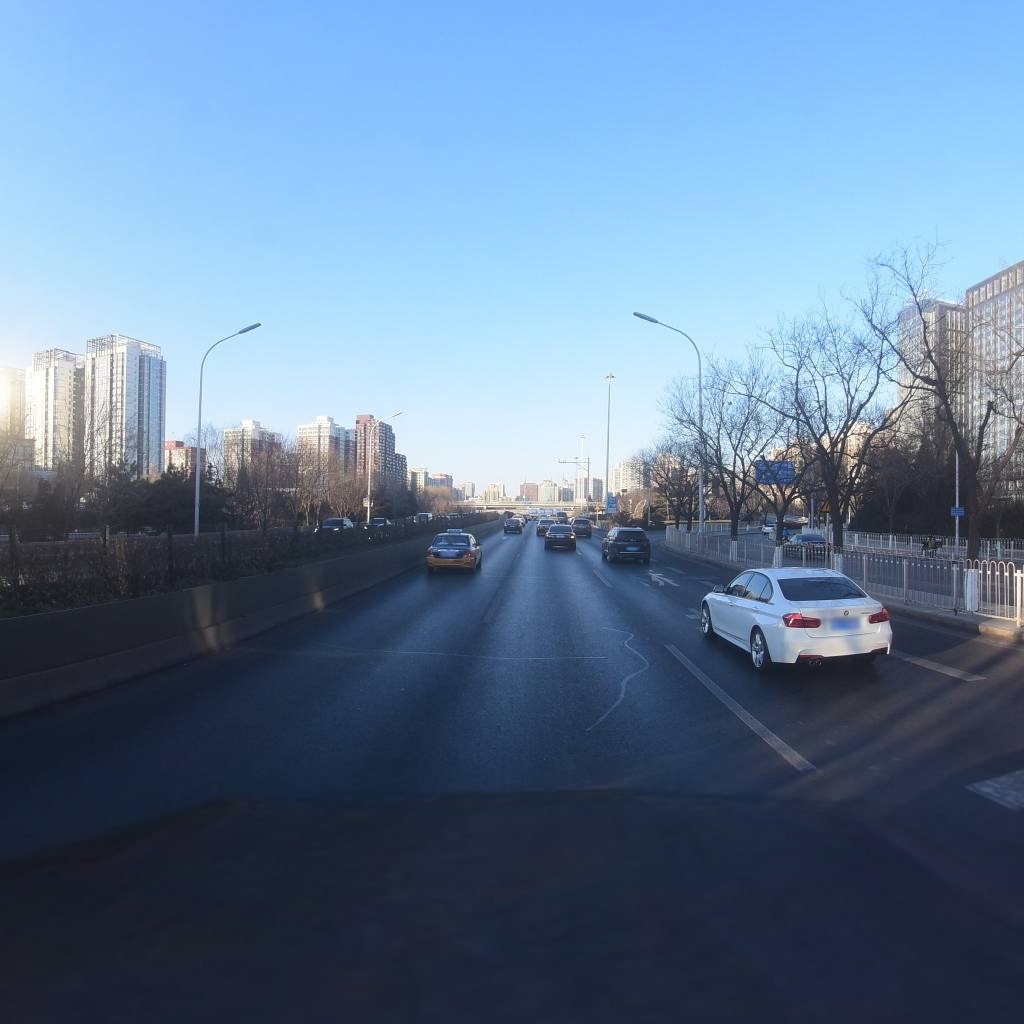
Region: Dongcheng
Road damage annotations: transverse patch, longitudinal patch